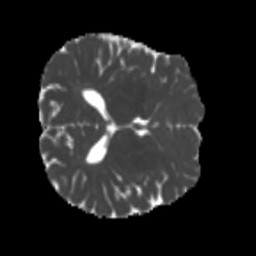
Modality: MD
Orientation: axial
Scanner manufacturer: siemens
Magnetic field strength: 3 T
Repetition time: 4 s
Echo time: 0.0594 s